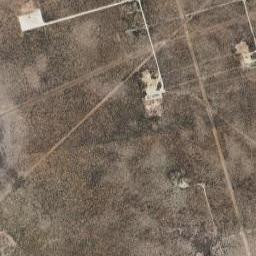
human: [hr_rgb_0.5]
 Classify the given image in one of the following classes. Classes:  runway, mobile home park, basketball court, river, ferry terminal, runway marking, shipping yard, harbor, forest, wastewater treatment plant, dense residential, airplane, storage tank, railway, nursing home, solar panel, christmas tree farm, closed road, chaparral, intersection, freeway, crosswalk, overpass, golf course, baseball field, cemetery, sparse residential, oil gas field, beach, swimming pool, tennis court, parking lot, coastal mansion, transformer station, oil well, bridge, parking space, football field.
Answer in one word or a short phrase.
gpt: oil gas field